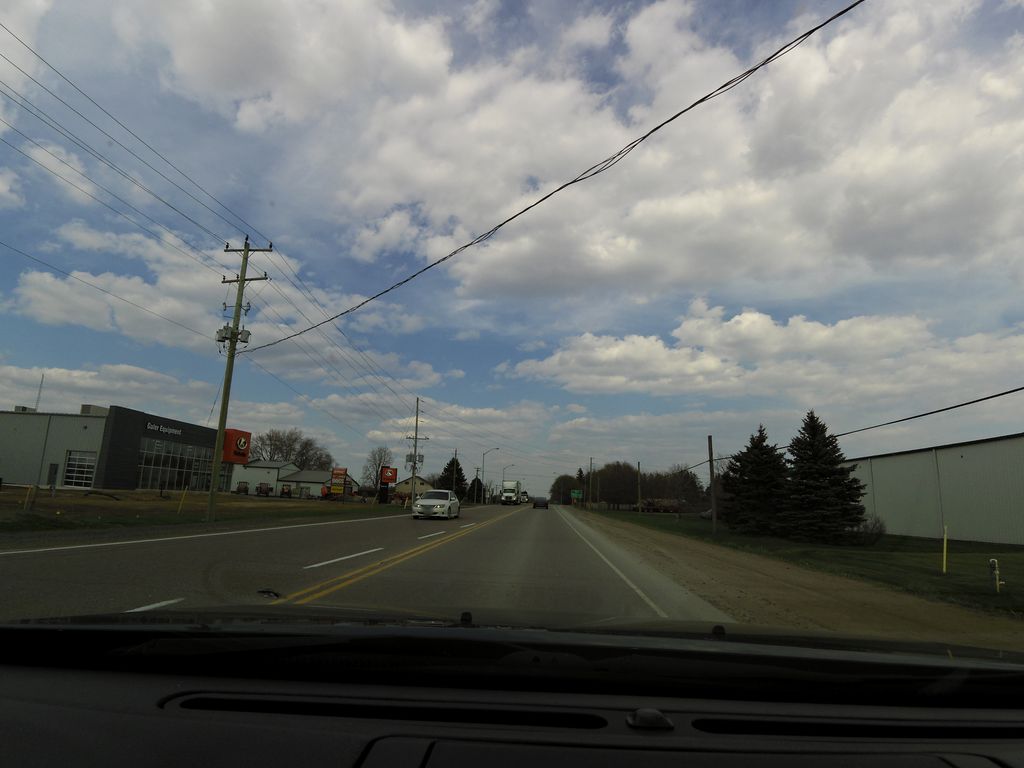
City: hamilton